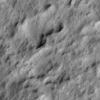
Atmospheric dust classification: not_dusty